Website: walmart
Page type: address-validator
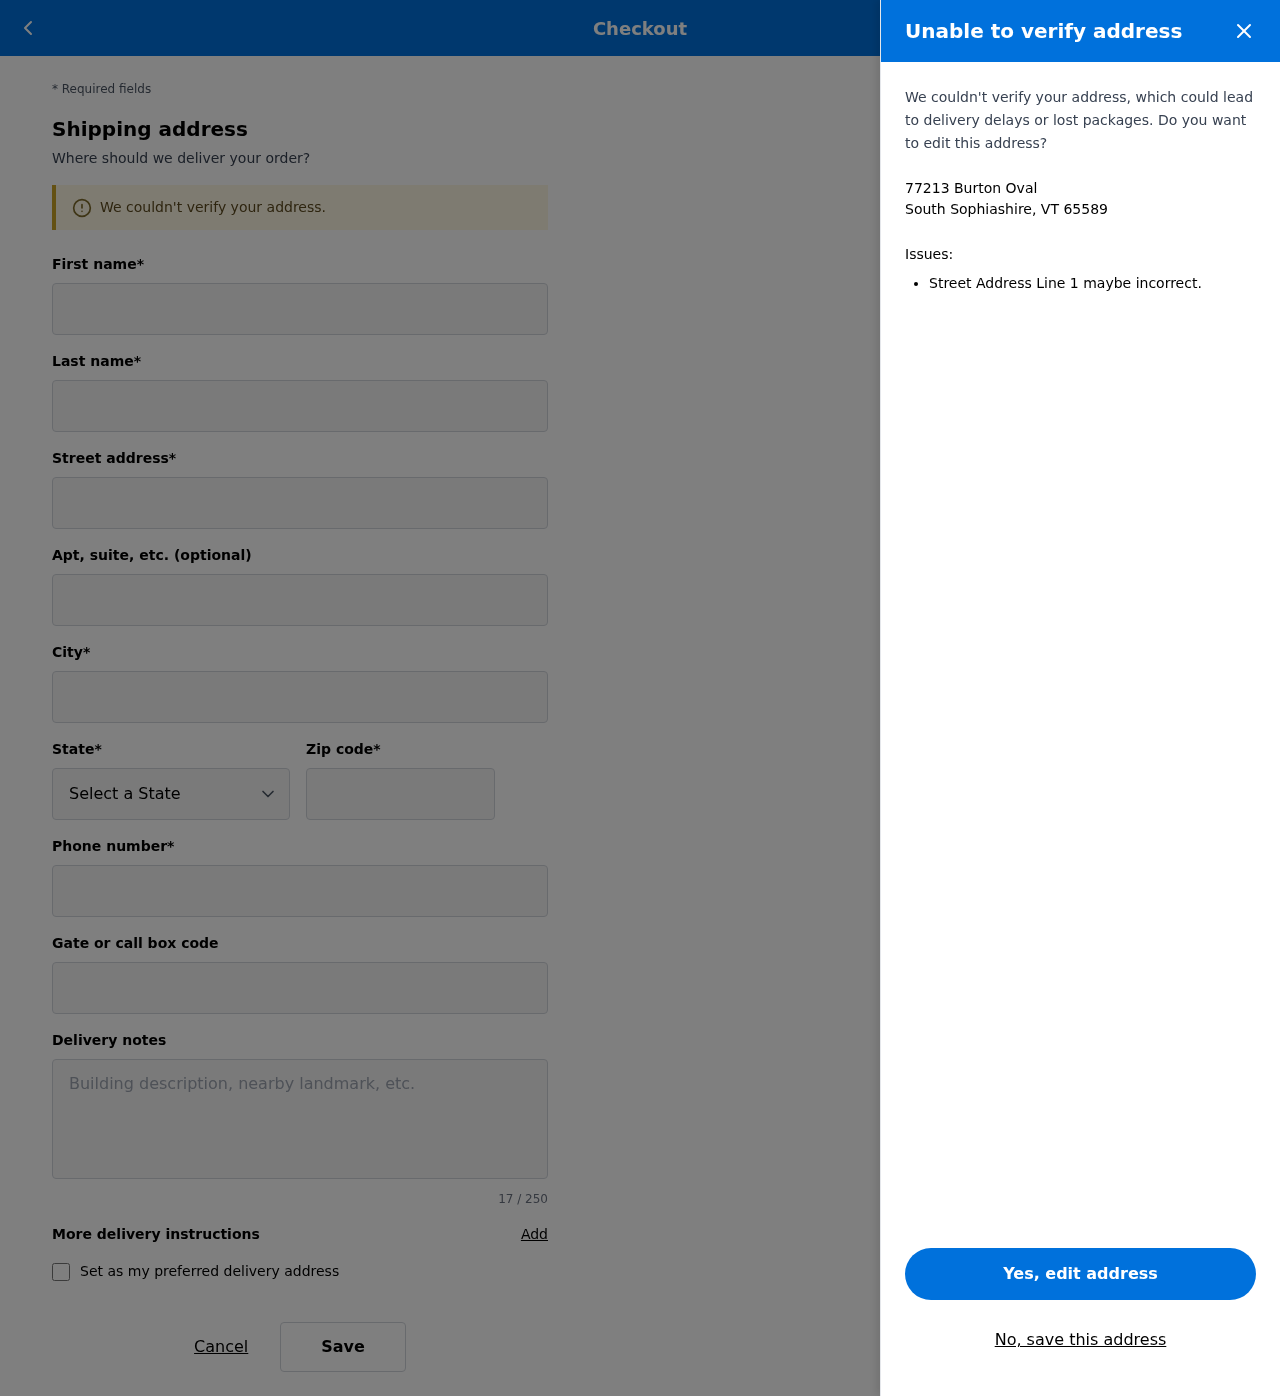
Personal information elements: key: PII_CITY_STATE_ZIP
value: South Sophiashire, VT 65589
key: PII_DELIVERY_INSTRUCTIONS
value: Call upon arrival
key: PII_STATE_ABBR
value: VT
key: PII_STREET
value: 77213 Burton Oval
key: PII_FIRSTNAME
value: Anthony
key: PII_LASTNAME
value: James
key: PII_CITY
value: South Sophiashire
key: PII_POSTCODE
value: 65589
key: PII_PHONE
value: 5575631080
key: PII_SECURITY_CODE
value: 14036